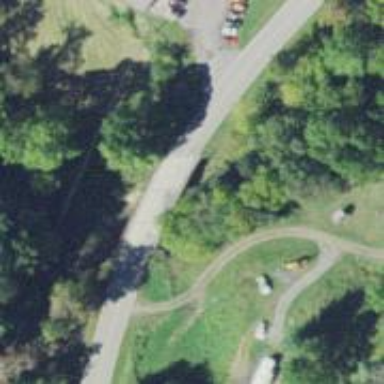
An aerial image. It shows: Secondary road crossing bridge.